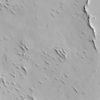
Label: not_dusty